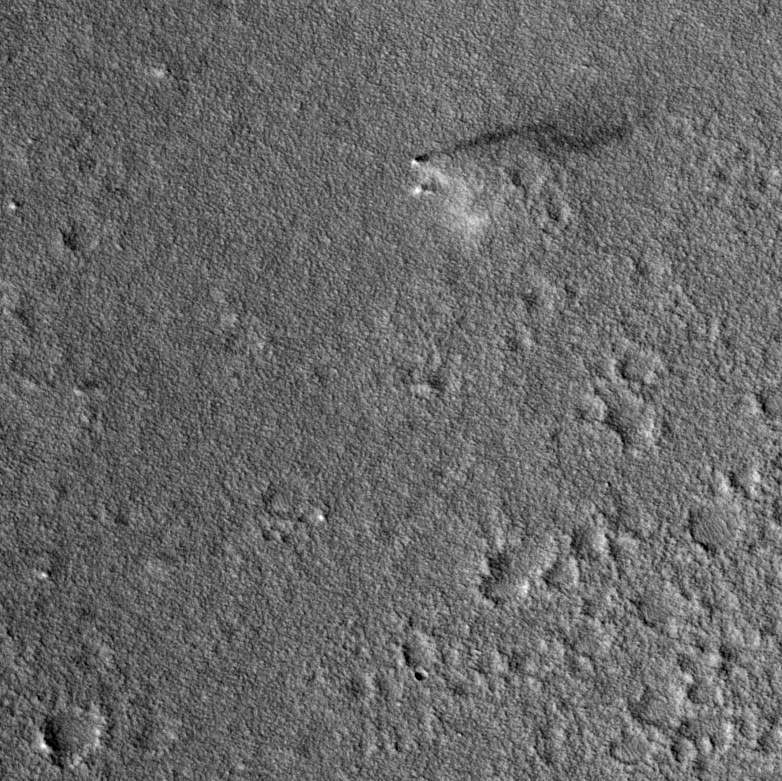
Label: dustdevil